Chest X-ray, AP view. Patient: 43 years old, sex F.
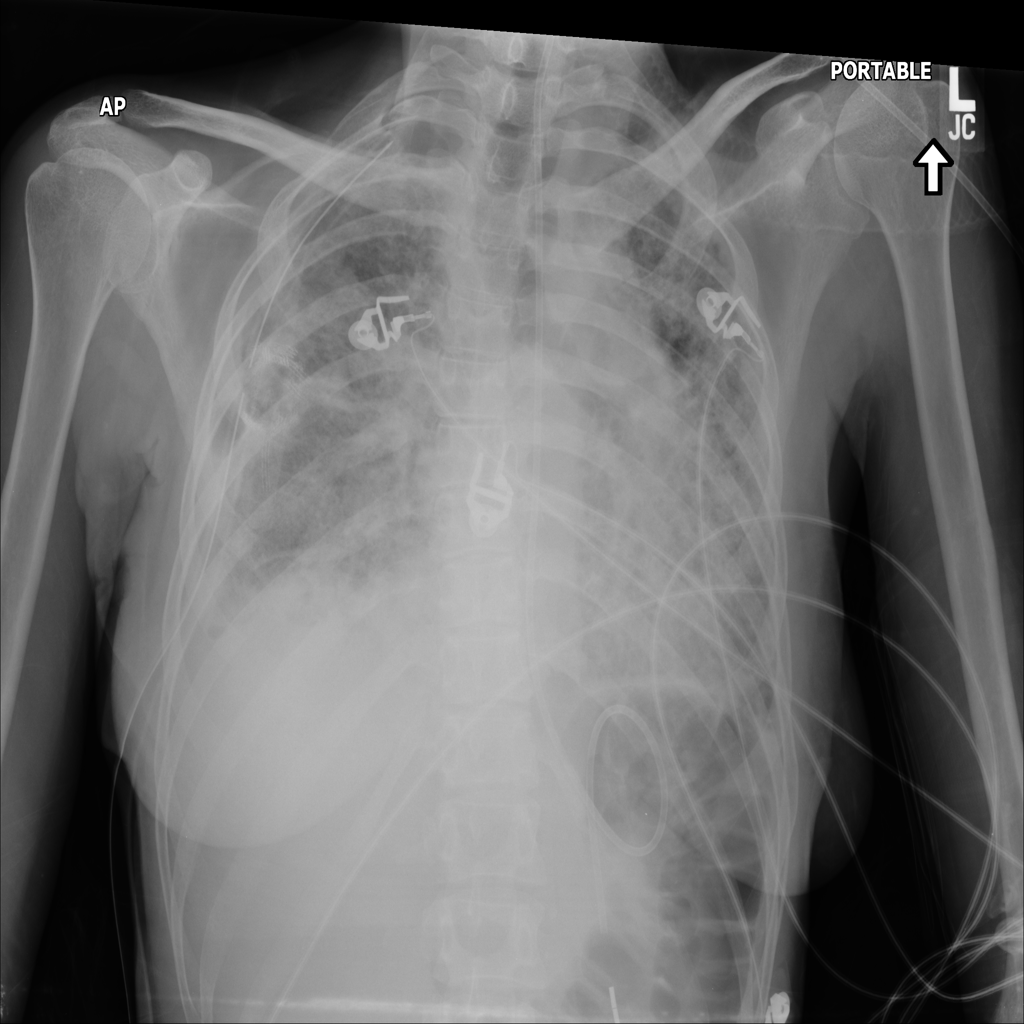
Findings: Effusion, Pneumothorax